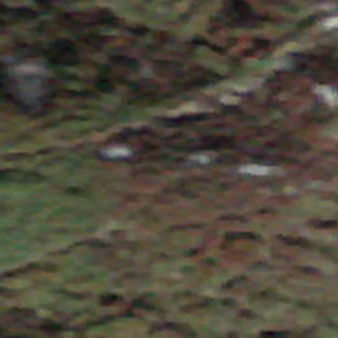
Label: other